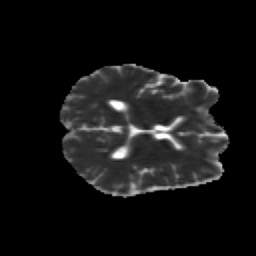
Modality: MD
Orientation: axial
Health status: healthy
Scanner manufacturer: siemens
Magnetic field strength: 3 T
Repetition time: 10 s
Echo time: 0.092 s